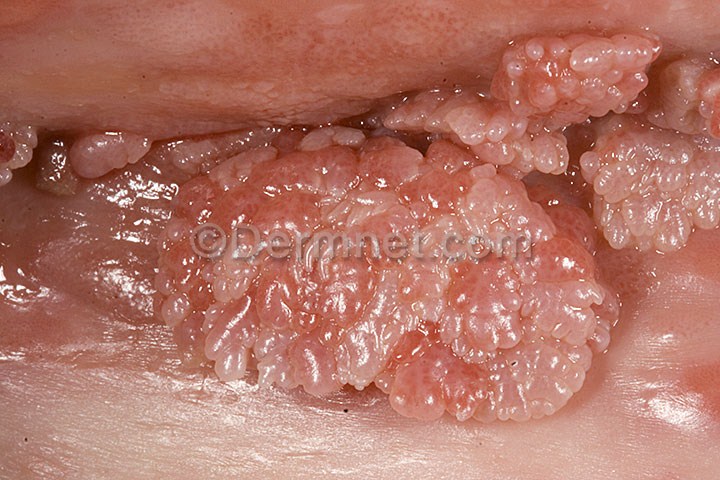
Disease: Herpes HPV and other STDs Photos